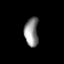
Tissue: lung
Cell type: T cells
Senescence score: 0.241
Nuclear area (px): 393
Mean DAPI intensity: 140.305